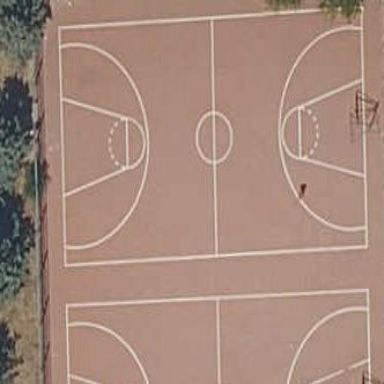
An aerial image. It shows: Basketball court in the leisure land pitch.